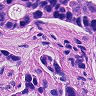
Metastatic tissue present: yes